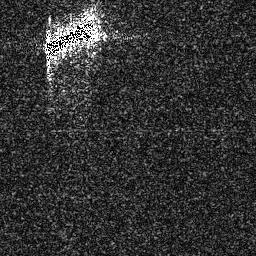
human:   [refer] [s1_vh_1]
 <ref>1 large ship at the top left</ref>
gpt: <box>[[16, 5, 36, 23, 0]]</box>